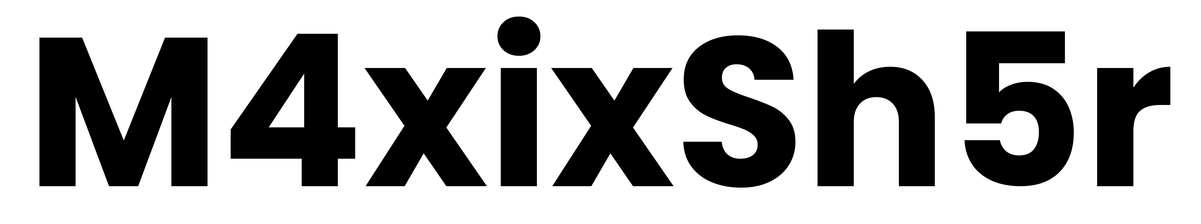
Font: Poppins-Bold